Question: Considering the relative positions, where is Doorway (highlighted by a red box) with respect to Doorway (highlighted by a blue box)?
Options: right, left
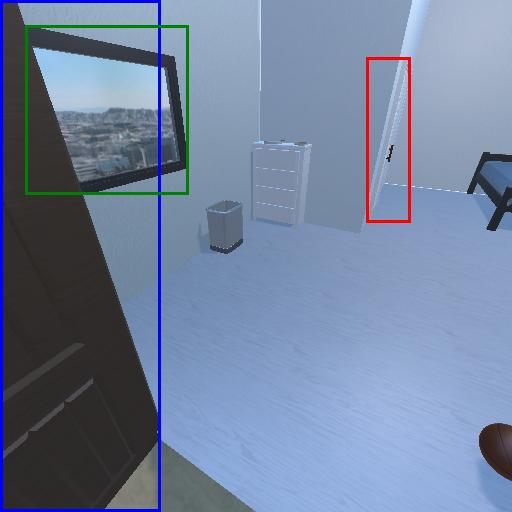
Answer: right